Aerial crown-view tile of a tropical tree (Barro Colorado Island, Panama), acquired 20241112:
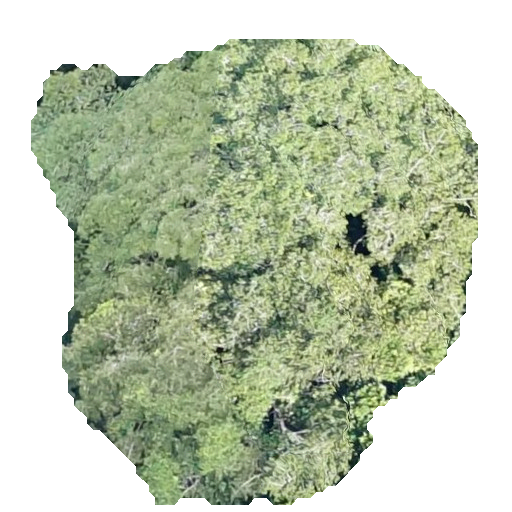
Species: Virola surinamensis
GBIF accepted scientific name: Virola surinamensis
Crown area: 249.673 m²